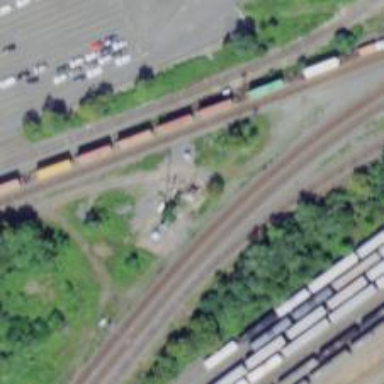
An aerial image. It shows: Railway junction.